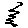
Label: zigzag